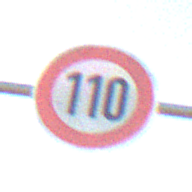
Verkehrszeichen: Geschwindigkeit110
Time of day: SunriseSunset
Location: Outdoor (RoadRail)
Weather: PartlyCloudy
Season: NotSpecified
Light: Natural